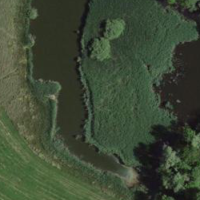
EUNIS habitat code: 41
Species observed at this site:
Symphoricarpos albus